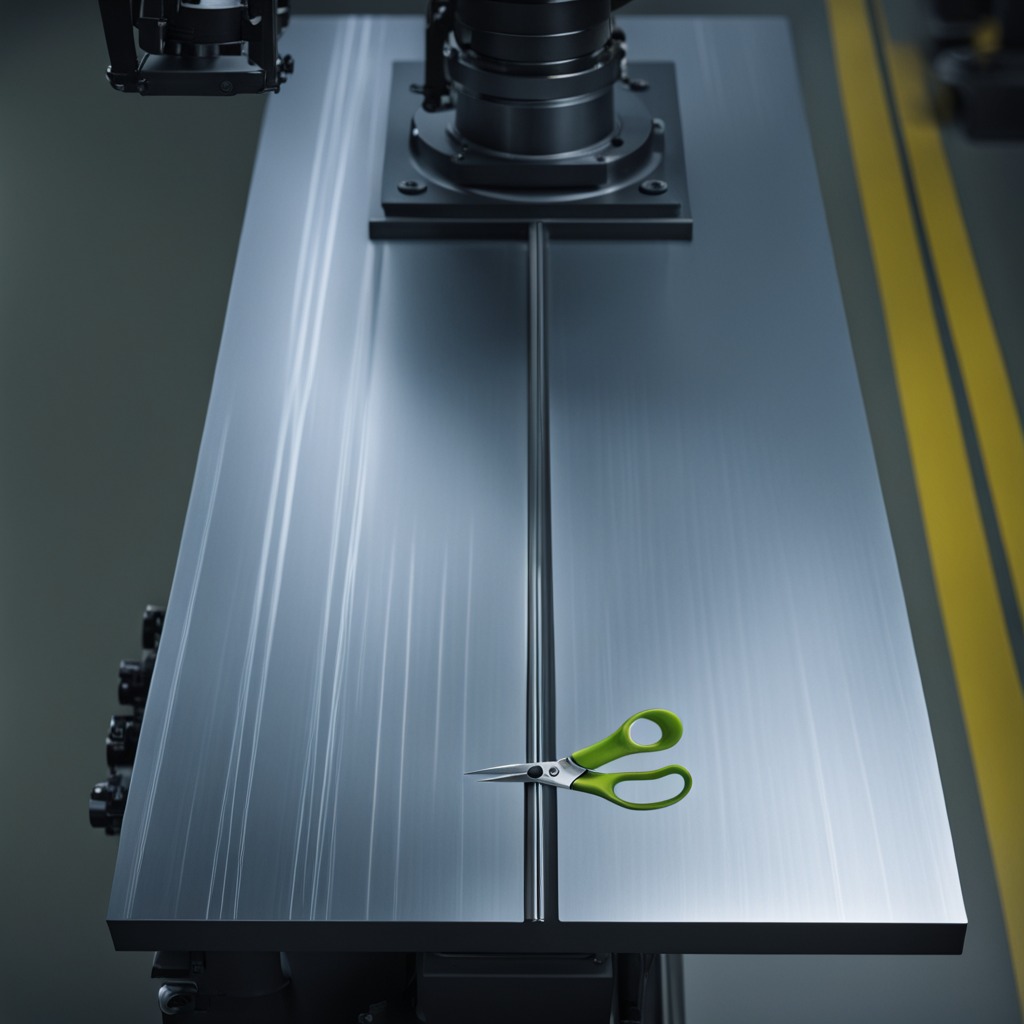
A scissor lying on a metal table in a machine shop under fluorescent lights.